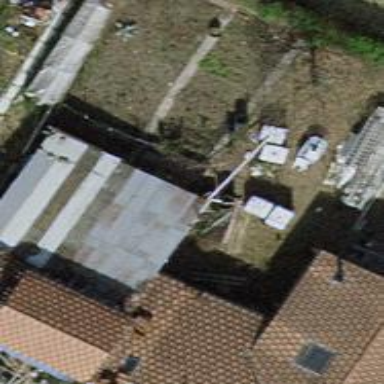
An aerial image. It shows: View of roof of building.